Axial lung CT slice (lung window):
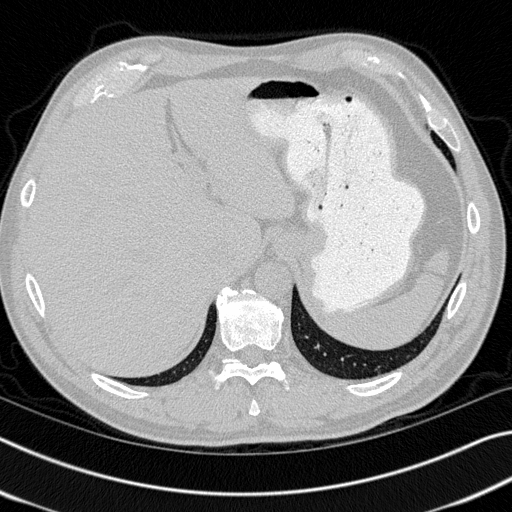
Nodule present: no